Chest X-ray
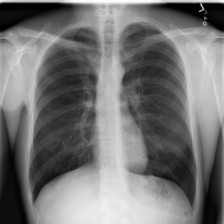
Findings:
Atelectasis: negative
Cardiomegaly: negative
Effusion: negative
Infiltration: negative
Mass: negative
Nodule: negative
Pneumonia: negative
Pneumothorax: negative
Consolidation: negative
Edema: negative
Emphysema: negative
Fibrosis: negative
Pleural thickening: negative
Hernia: negative